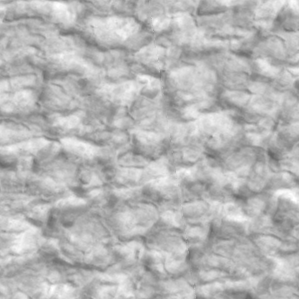
Label: non_frost